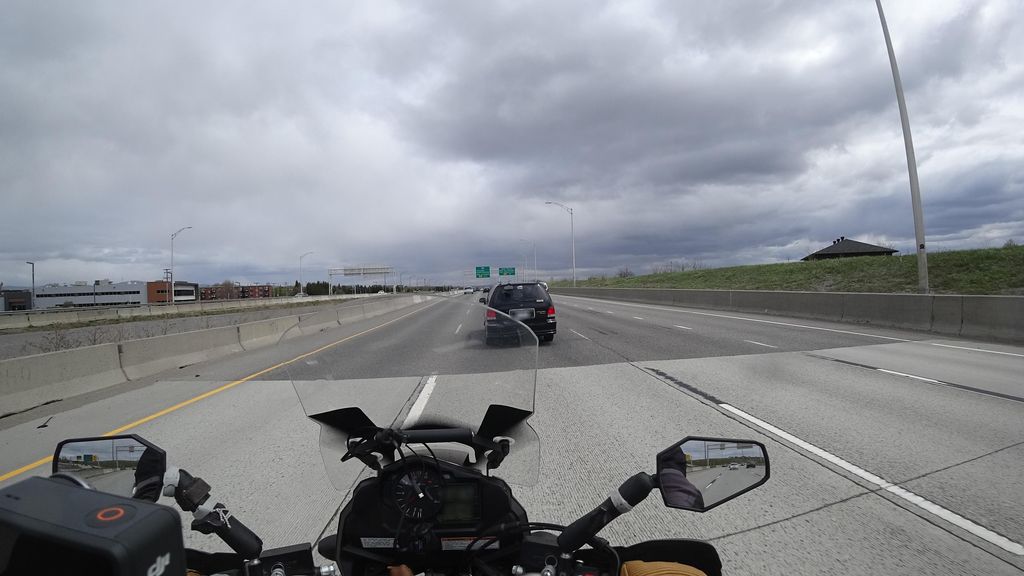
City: quebec_city